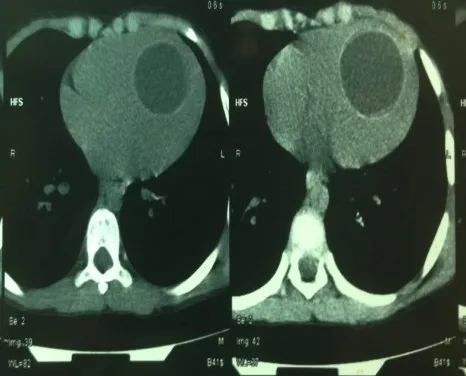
CT Scan: a hypodense round liquid formation in the left ventricle.
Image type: radiology (ct)